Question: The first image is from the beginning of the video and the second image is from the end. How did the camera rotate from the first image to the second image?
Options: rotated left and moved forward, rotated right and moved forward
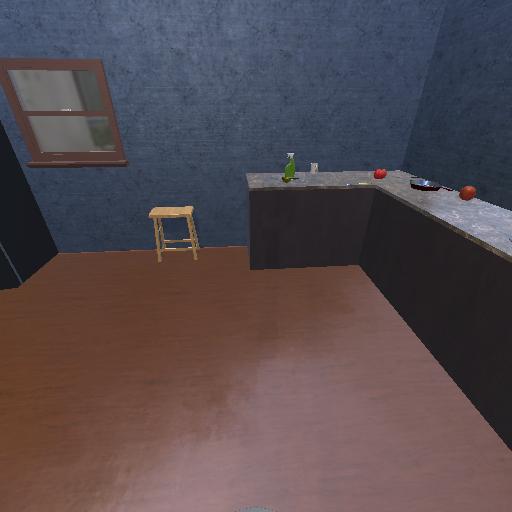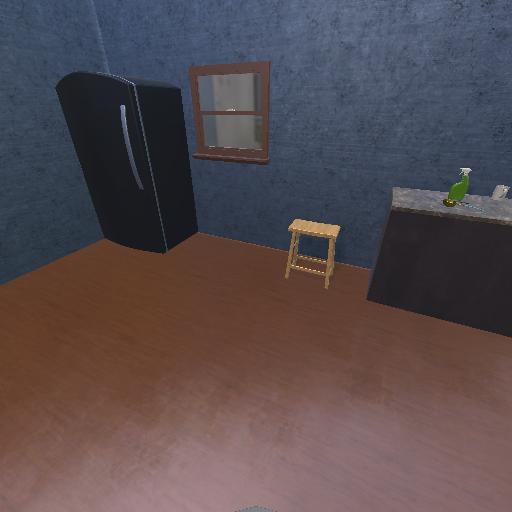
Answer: rotated left and moved forward